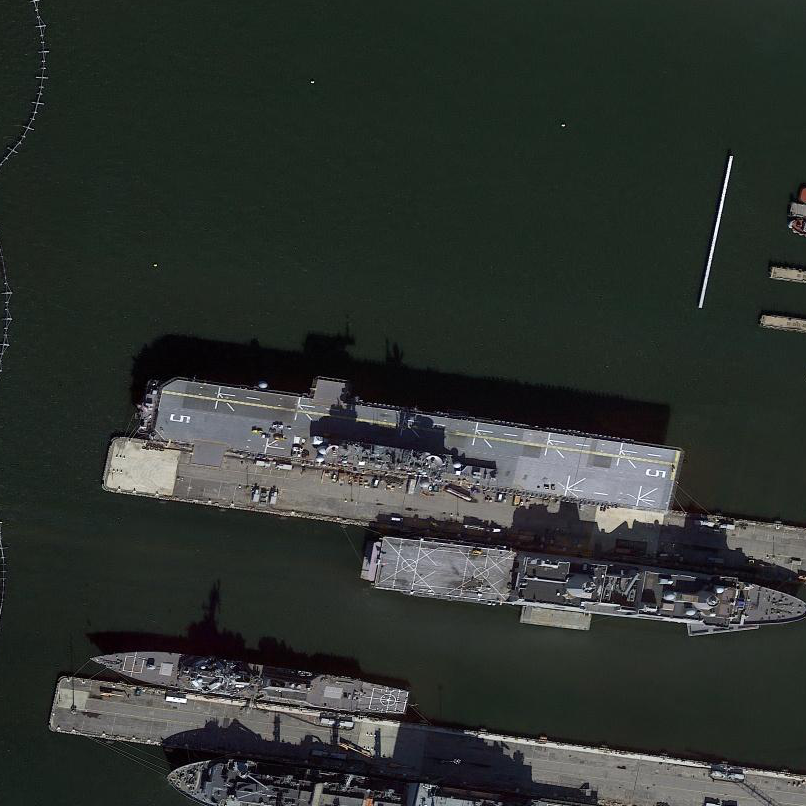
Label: assault